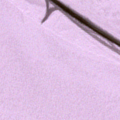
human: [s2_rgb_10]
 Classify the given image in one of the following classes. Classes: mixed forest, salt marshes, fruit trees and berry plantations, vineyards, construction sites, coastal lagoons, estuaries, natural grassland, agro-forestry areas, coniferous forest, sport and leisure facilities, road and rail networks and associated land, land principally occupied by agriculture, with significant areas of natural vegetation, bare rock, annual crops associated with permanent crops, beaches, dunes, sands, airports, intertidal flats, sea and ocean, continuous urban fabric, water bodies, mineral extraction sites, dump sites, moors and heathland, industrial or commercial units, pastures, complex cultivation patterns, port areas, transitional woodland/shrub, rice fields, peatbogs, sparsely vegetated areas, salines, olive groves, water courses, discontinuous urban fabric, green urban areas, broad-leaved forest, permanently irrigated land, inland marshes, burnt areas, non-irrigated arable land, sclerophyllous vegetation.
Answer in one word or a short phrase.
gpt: sea and ocean